Question: What is the result of this measurement?
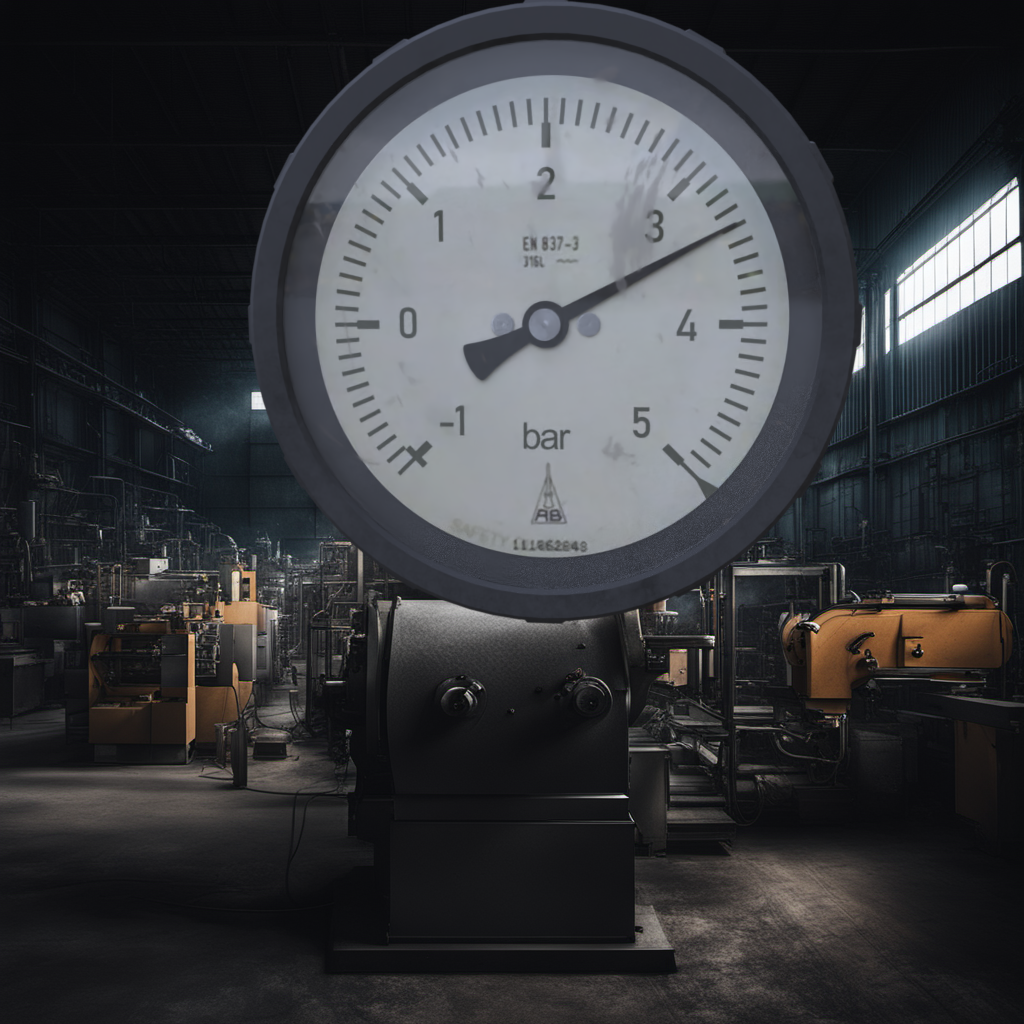
Answer: The result is 3.4
Question: What is the range of this measurement?
Answer: The range is from -1 to 5
Question: What is the minimum and maximum value range of this measurement?
Answer: The minimum value is -1 and the maximum value is 5